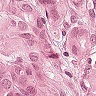
Metastatic tissue present: yes